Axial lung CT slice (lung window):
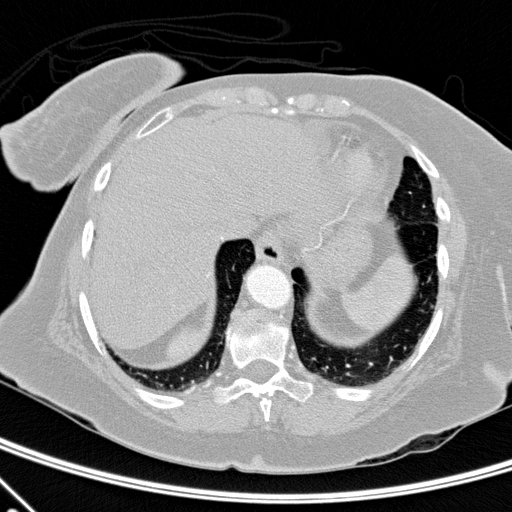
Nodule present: no